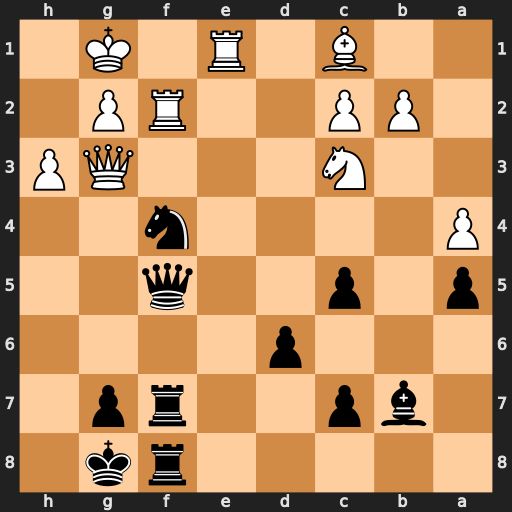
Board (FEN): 5rk1/1bp2rp1/3p4/p1p2q2/P4n2/2N3QP/1PP2RP1/2B1R1K1
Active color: b
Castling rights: -
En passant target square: -
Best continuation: Nxh3+ gxh3 Qxf2+ Qxf2 Rxf2